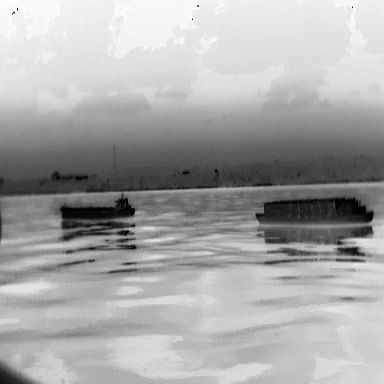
There is a liner in the infrared image.